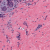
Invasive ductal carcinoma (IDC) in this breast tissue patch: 0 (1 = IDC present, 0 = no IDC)